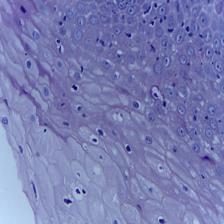
Diagnosis: OSCC